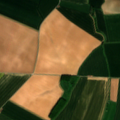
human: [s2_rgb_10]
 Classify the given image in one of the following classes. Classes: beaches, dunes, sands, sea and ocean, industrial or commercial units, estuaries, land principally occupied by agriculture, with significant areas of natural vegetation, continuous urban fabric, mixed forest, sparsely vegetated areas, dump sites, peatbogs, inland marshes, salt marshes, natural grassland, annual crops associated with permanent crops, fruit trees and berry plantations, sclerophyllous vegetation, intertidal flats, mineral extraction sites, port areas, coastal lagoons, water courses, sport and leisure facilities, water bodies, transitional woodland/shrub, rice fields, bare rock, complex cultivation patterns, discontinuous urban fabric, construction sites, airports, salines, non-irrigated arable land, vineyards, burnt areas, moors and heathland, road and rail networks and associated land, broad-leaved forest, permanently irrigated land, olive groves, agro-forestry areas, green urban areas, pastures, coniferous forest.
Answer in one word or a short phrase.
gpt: non-irrigated arable land, complex cultivation patterns